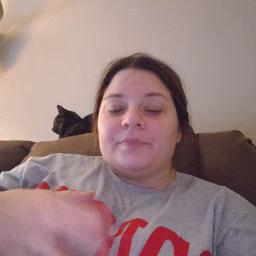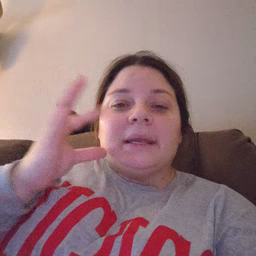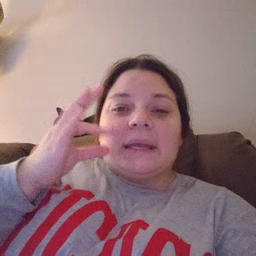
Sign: kitty